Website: slack
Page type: billing-address
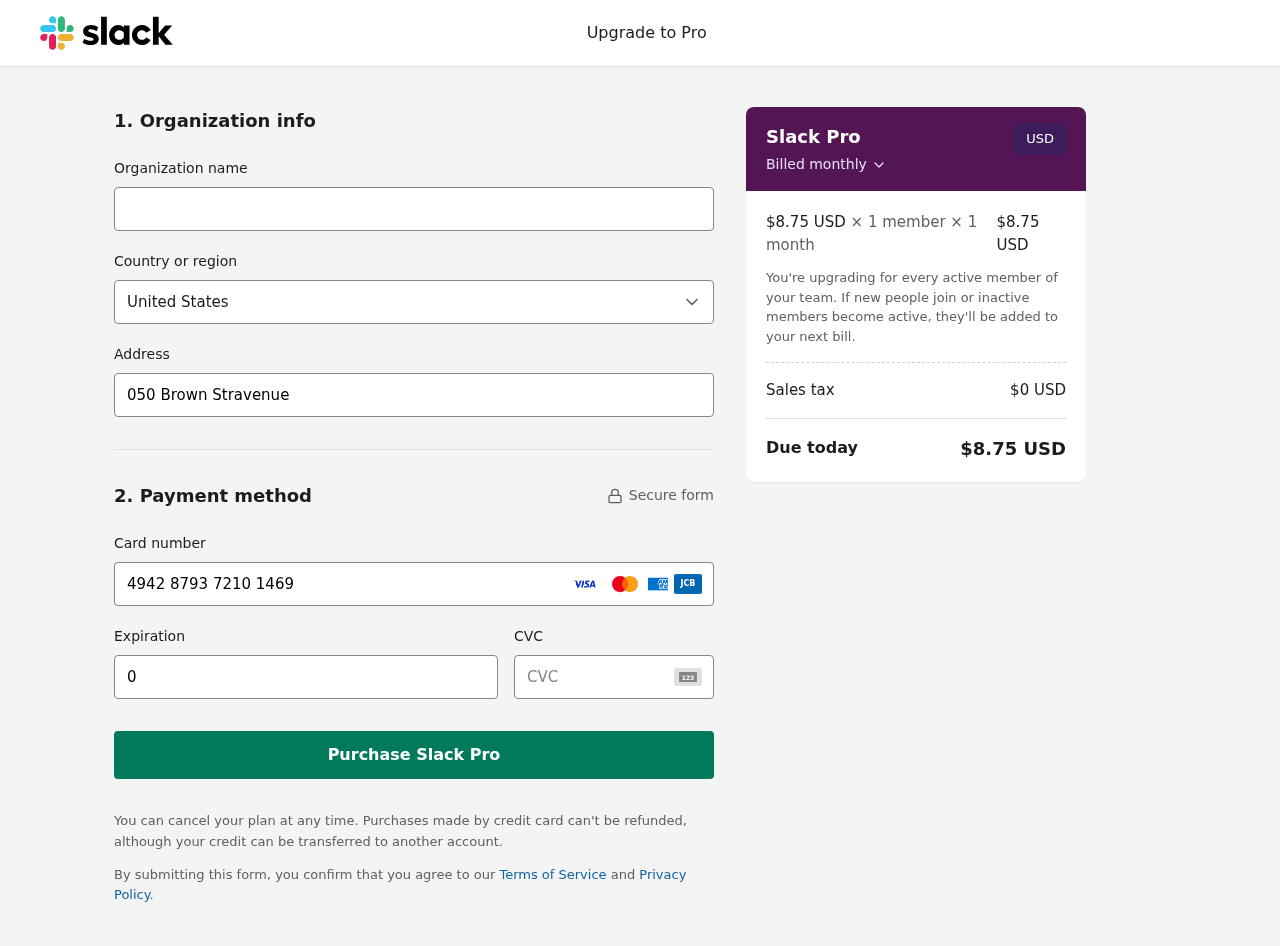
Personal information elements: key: PII_CARD_CVV
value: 652
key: PII_CARD_EXPIRY
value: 06/30
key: PII_CARD_NUMBER
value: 4942 8793 7210 1469
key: PII_COUNTRY
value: United States
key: PII_STREET
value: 050 Brown Stravenue
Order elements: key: ORDER_PRICE_PER_MEMBER
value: $8.75 USD
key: ORDER_MEMBER_COUNT
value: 1
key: ORDER_MONTH_COUNT
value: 1
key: ORDER_SUBTOTAL
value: $8.75 USD
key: ORDER_TAX
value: $0
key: ORDER_TOTAL
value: $8.75 USD